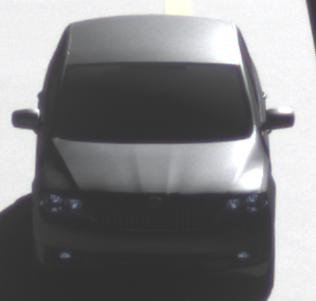
Make: Skoda
Model: Rapid
Detailed model: Rapid 1.2 Active Limousine
Model produced from: 2012/10
Model produced until: 2015/04
Doors: 5
Color: gray
Road condition: dry road
Daytime: midday
Contrast: high contrast